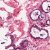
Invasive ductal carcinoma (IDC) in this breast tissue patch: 0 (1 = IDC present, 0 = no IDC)